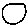
Label: circle